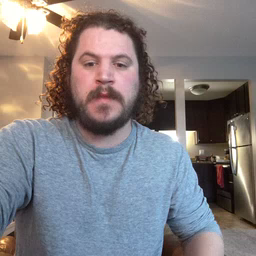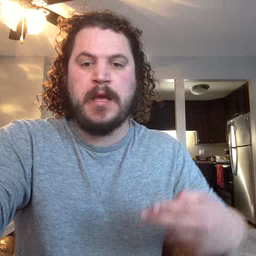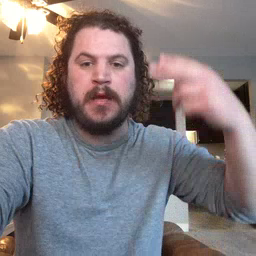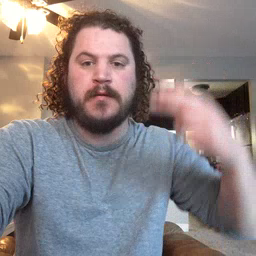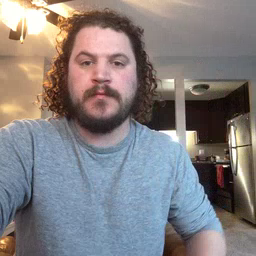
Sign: high